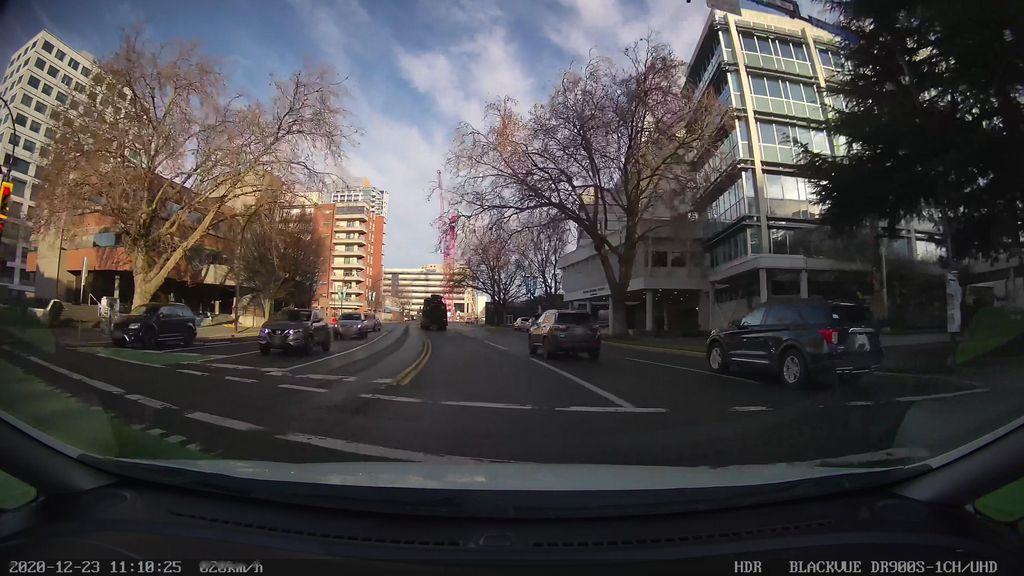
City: victoria